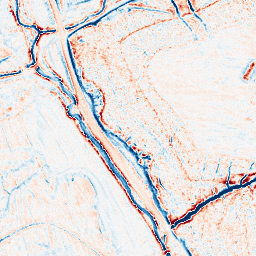
Category: edge_preserving
Decomposition family: anisotropic_diffusion
Decomposition parameters: iterations: 20
kappa: 50
gamma: 0.1
Upsampling method: quintic
Upsampling parameters: scale: 2
Upsampling scale: 2